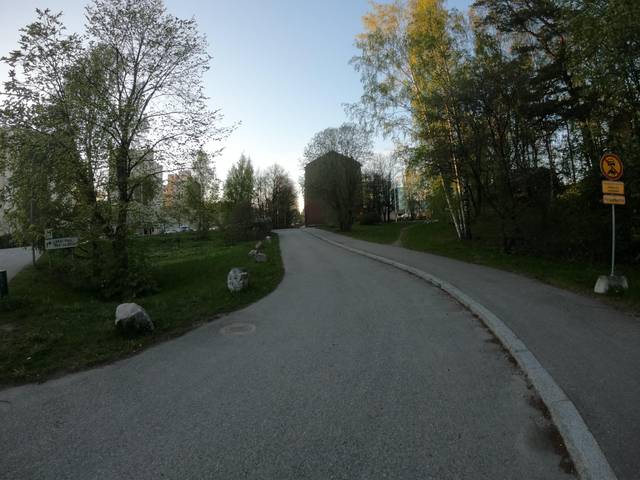
Region: Finland
Coordinates: 60.193, 24.931